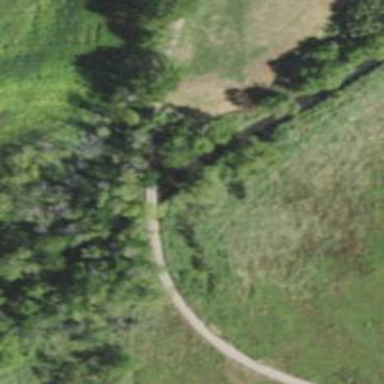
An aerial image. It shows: Miniature railway bridge.